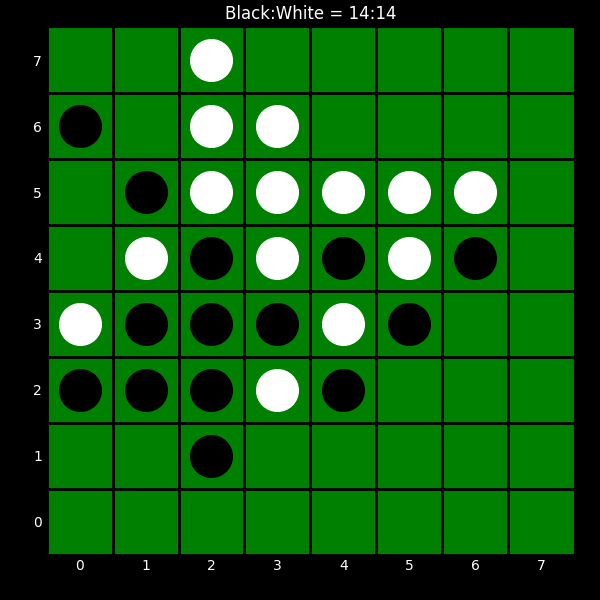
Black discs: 14
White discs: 14